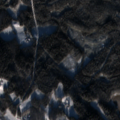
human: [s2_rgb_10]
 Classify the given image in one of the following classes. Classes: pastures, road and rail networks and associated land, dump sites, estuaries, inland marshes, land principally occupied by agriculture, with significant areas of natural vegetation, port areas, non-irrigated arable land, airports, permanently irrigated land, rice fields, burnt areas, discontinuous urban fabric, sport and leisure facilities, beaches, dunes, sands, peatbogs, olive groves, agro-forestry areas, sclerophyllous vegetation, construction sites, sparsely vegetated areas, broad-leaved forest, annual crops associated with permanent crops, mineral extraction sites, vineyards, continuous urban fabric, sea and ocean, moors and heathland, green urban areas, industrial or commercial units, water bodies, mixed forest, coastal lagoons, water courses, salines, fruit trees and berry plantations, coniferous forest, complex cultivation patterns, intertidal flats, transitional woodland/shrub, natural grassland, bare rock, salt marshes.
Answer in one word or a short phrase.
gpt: land principally occupied by agriculture, with significant areas of natural vegetation, coniferous forest, mixed forest, transitional woodland/shrub